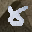
Label: 8